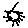
Label: sun